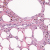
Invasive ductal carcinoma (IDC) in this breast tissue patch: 0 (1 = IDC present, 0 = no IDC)